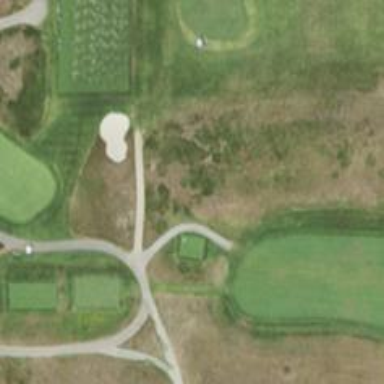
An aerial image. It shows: Path for both roads and golfers.